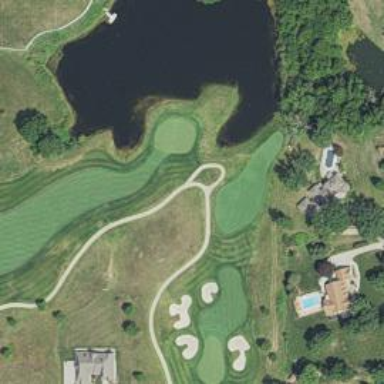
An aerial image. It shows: Rough grassy area used for golf.